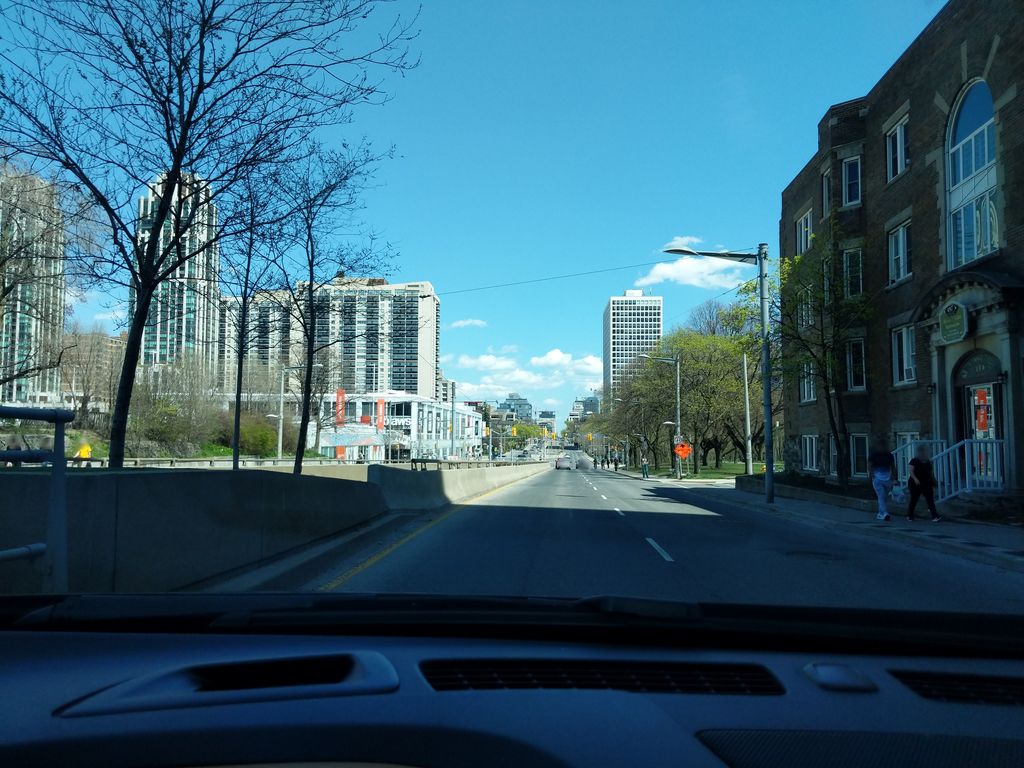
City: toronto